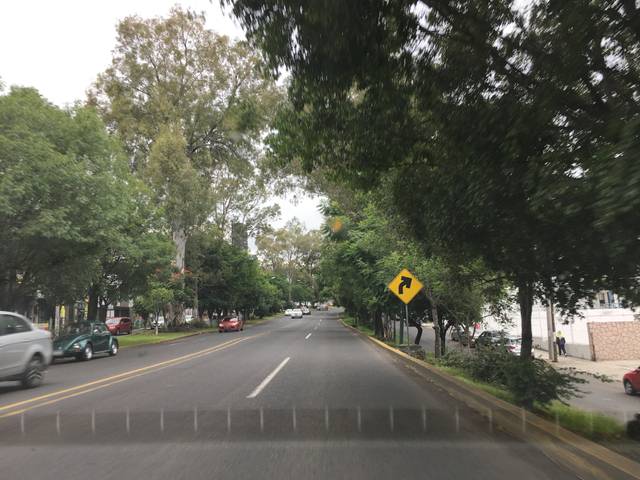
Region: Mexico
Coordinates: 19.681, -101.185